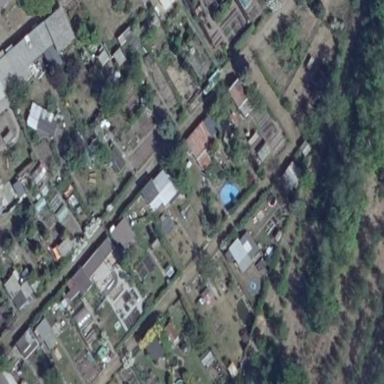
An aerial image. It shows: Fence surrounding allotments.